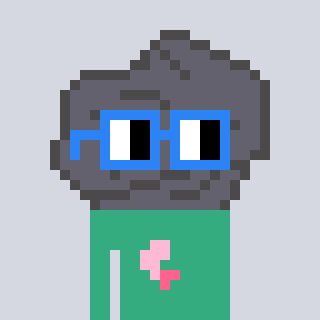
a pixel art character with square blue glasses, a rock-shaped head and a teal-colored body on a cool background